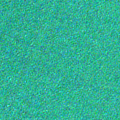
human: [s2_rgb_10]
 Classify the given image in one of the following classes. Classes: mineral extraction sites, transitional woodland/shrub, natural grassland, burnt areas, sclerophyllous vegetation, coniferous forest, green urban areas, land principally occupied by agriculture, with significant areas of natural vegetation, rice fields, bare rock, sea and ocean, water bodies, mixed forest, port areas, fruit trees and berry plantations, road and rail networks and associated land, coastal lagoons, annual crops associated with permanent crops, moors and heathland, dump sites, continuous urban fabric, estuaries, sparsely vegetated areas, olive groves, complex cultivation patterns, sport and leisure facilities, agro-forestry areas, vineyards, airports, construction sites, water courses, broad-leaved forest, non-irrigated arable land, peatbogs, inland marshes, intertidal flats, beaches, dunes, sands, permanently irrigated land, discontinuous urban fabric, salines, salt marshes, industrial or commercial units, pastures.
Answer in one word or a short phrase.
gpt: sea and ocean